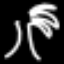
Label: palm tree